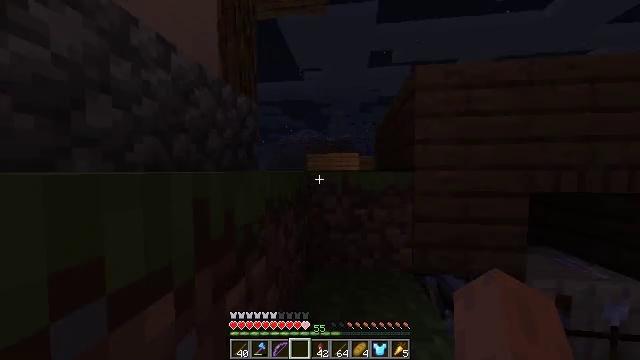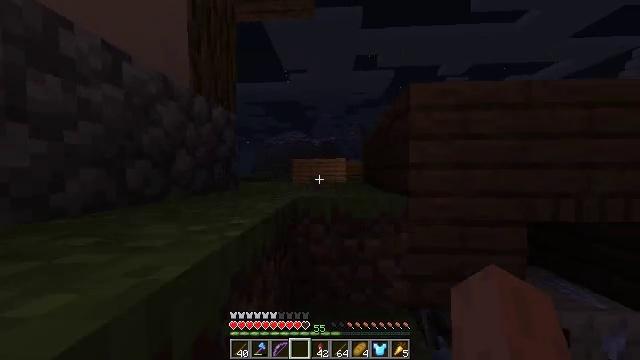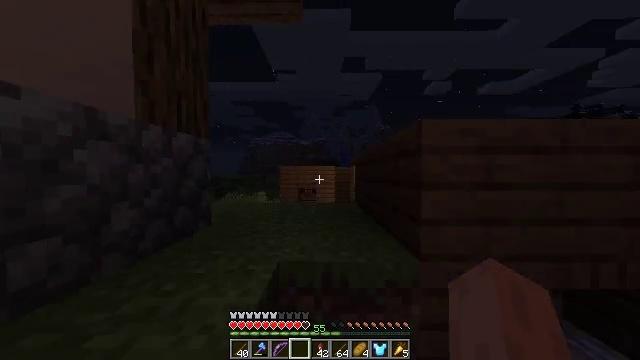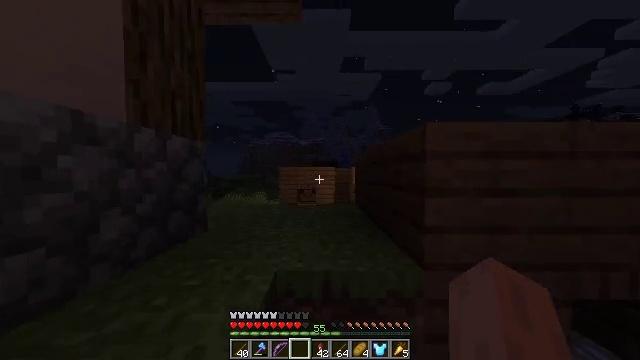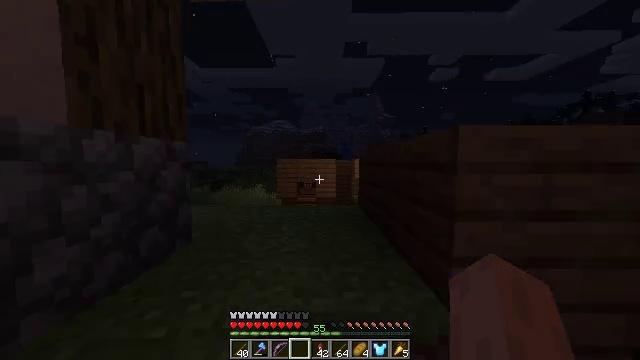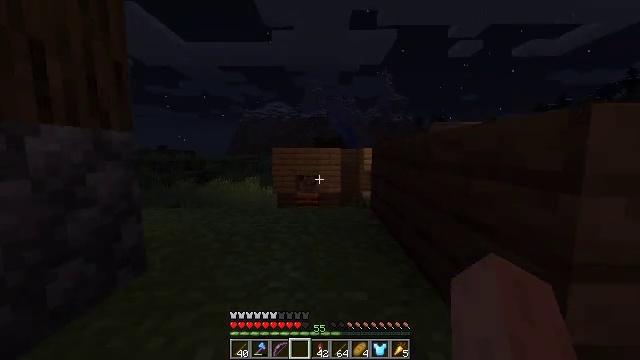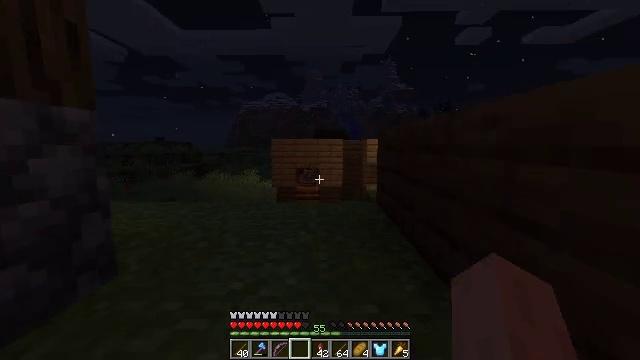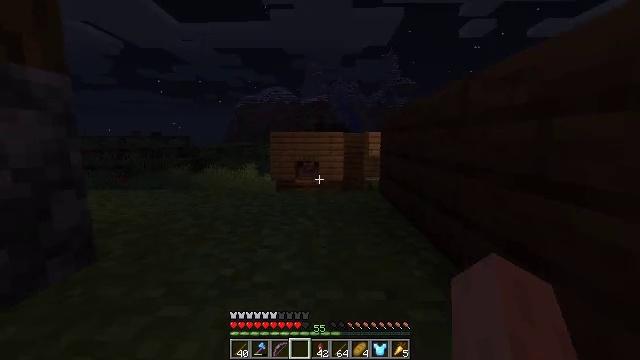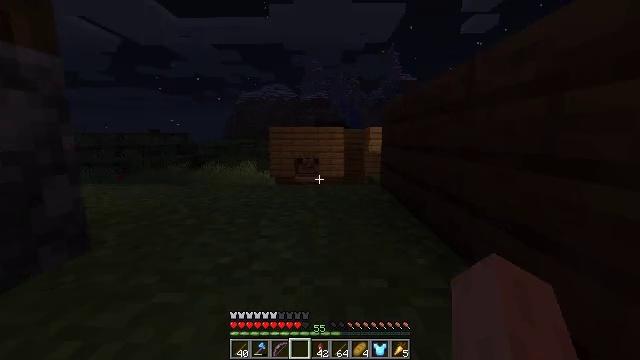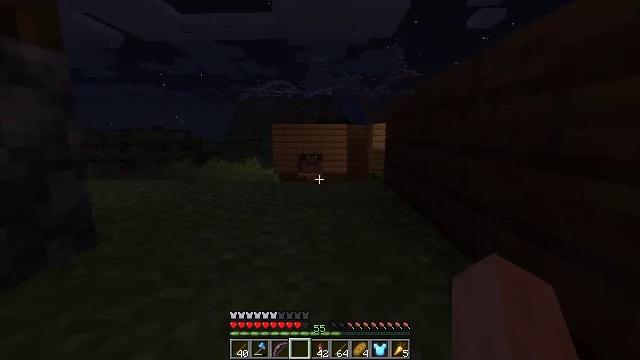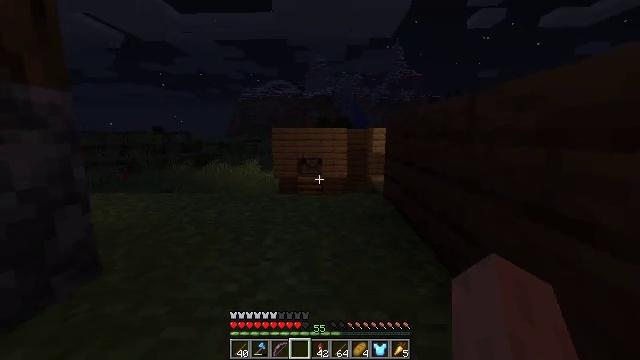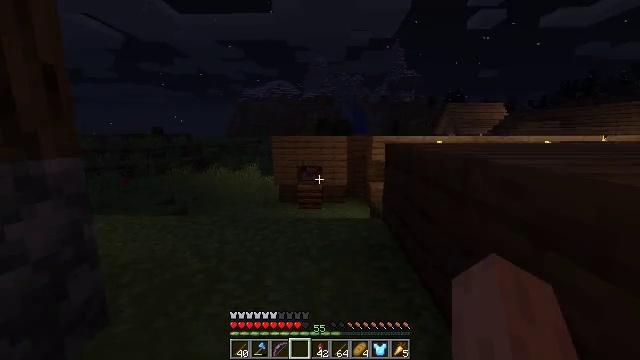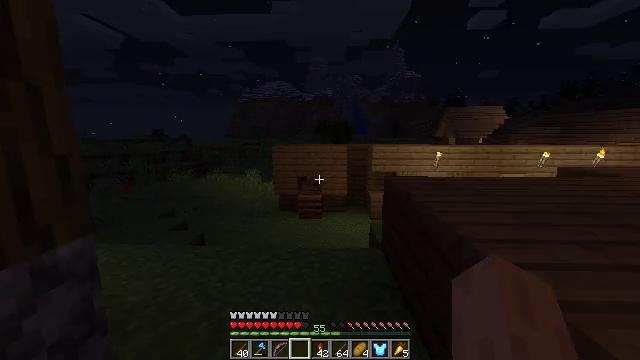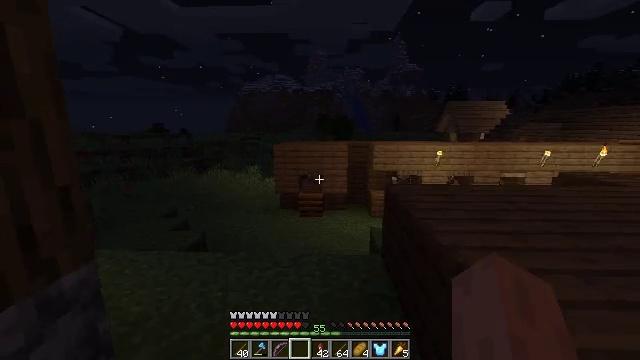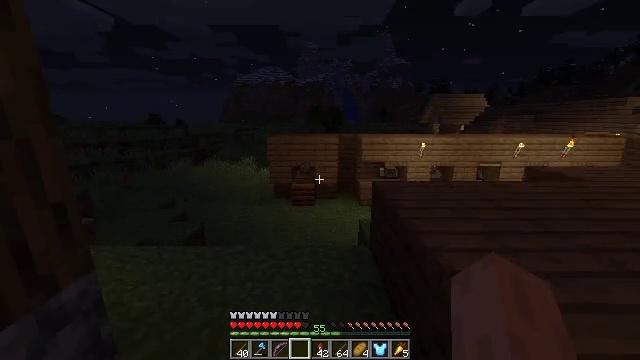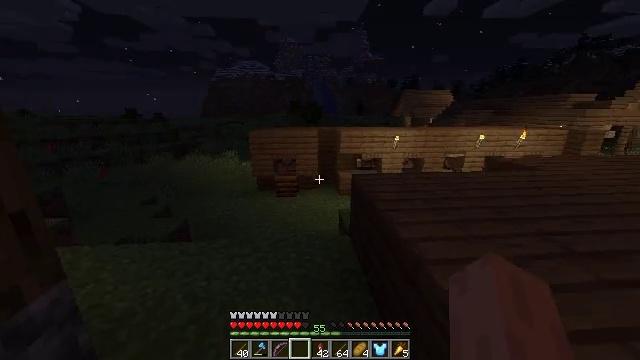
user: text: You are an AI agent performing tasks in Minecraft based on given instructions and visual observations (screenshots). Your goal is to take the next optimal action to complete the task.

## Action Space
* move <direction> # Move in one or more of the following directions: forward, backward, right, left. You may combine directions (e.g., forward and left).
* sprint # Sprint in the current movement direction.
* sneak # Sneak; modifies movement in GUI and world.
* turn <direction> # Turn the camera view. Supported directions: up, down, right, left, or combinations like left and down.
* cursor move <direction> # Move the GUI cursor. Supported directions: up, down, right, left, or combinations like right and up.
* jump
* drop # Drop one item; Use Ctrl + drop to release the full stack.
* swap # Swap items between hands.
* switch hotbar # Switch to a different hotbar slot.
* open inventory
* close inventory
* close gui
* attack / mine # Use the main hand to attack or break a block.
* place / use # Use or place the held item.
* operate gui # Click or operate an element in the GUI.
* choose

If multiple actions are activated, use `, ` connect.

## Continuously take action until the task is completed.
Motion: motion action
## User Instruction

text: Combine necessary ingredients to craft an experience bottle.
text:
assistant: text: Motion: move forward, sprint, turn right, jump
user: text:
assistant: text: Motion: move forward, sprint, turn right, jump
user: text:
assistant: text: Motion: move forward, sprint, jump
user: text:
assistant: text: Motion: move forward, sprint, turn down, jump
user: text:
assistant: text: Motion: move forward, sprint, turn down, jump
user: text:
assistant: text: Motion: move forward, sprint, turn down, jump
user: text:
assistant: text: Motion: move forward, sprint, jump
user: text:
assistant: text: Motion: move forward, sprint, jump
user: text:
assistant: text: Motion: move forward, sprint, jump
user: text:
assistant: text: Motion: move forward, sprint, jump
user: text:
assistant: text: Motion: move forward, sprint, jump
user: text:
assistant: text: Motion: move forward, sprint, jump
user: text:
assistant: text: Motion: move forward, sprint, turn down, jump
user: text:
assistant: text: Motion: move forward, sprint, turn right and down, jump
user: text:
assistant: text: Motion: move forward, sprint, turn right and down, jump
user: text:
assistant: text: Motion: move forward, sprint, turn right and down, jump
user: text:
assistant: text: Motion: move forward, sprint, turn right, jump
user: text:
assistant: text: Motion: move forward, sprint, turn right, jump
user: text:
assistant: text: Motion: move forward, sprint, turn right, jump
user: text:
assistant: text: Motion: move forward, sprint, turn right, jump
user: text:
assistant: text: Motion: move forward, sprint, turn right, jump
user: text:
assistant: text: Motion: move forward, sprint, turn right, jump
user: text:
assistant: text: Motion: move forward, sprint, turn right, jump
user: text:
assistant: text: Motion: move forward, sprint, turn right, jump
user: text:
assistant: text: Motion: move forward, sprint, turn right, jump
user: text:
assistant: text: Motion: move forward, sprint, turn right, jump
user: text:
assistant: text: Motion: move forward, sprint, turn right, jump
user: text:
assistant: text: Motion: move forward, sprint, jump
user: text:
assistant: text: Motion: move forward, sprint, jump
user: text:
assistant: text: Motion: move forward, sprint, jump